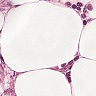
Metastatic tissue present: yes